Field crop: maize
Growth stage: 2
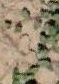
Species: convolvulus